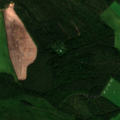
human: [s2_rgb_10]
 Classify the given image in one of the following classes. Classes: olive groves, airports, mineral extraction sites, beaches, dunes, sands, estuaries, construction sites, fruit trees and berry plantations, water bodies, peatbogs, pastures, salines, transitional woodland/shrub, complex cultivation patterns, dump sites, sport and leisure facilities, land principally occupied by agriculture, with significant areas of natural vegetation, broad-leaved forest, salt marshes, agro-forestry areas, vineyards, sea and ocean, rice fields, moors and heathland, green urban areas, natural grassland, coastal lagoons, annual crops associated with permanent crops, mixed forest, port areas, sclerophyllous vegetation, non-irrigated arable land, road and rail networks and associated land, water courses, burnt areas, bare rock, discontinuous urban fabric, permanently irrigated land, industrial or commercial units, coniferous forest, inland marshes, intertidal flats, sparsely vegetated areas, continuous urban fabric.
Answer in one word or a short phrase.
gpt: non-irrigated arable land, land principally occupied by agriculture, with significant areas of natural vegetation, coniferous forest, mixed forest, transitional woodland/shrub